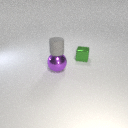
small green metal cube to the right of large purple metal sphere